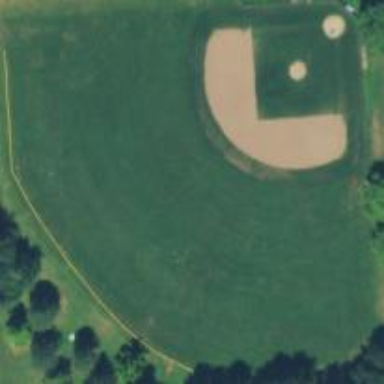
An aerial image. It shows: Baseball pitch for leisure and sports activities.